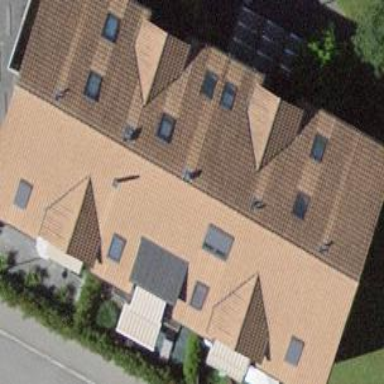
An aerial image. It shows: Building with gabled roof.